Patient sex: F
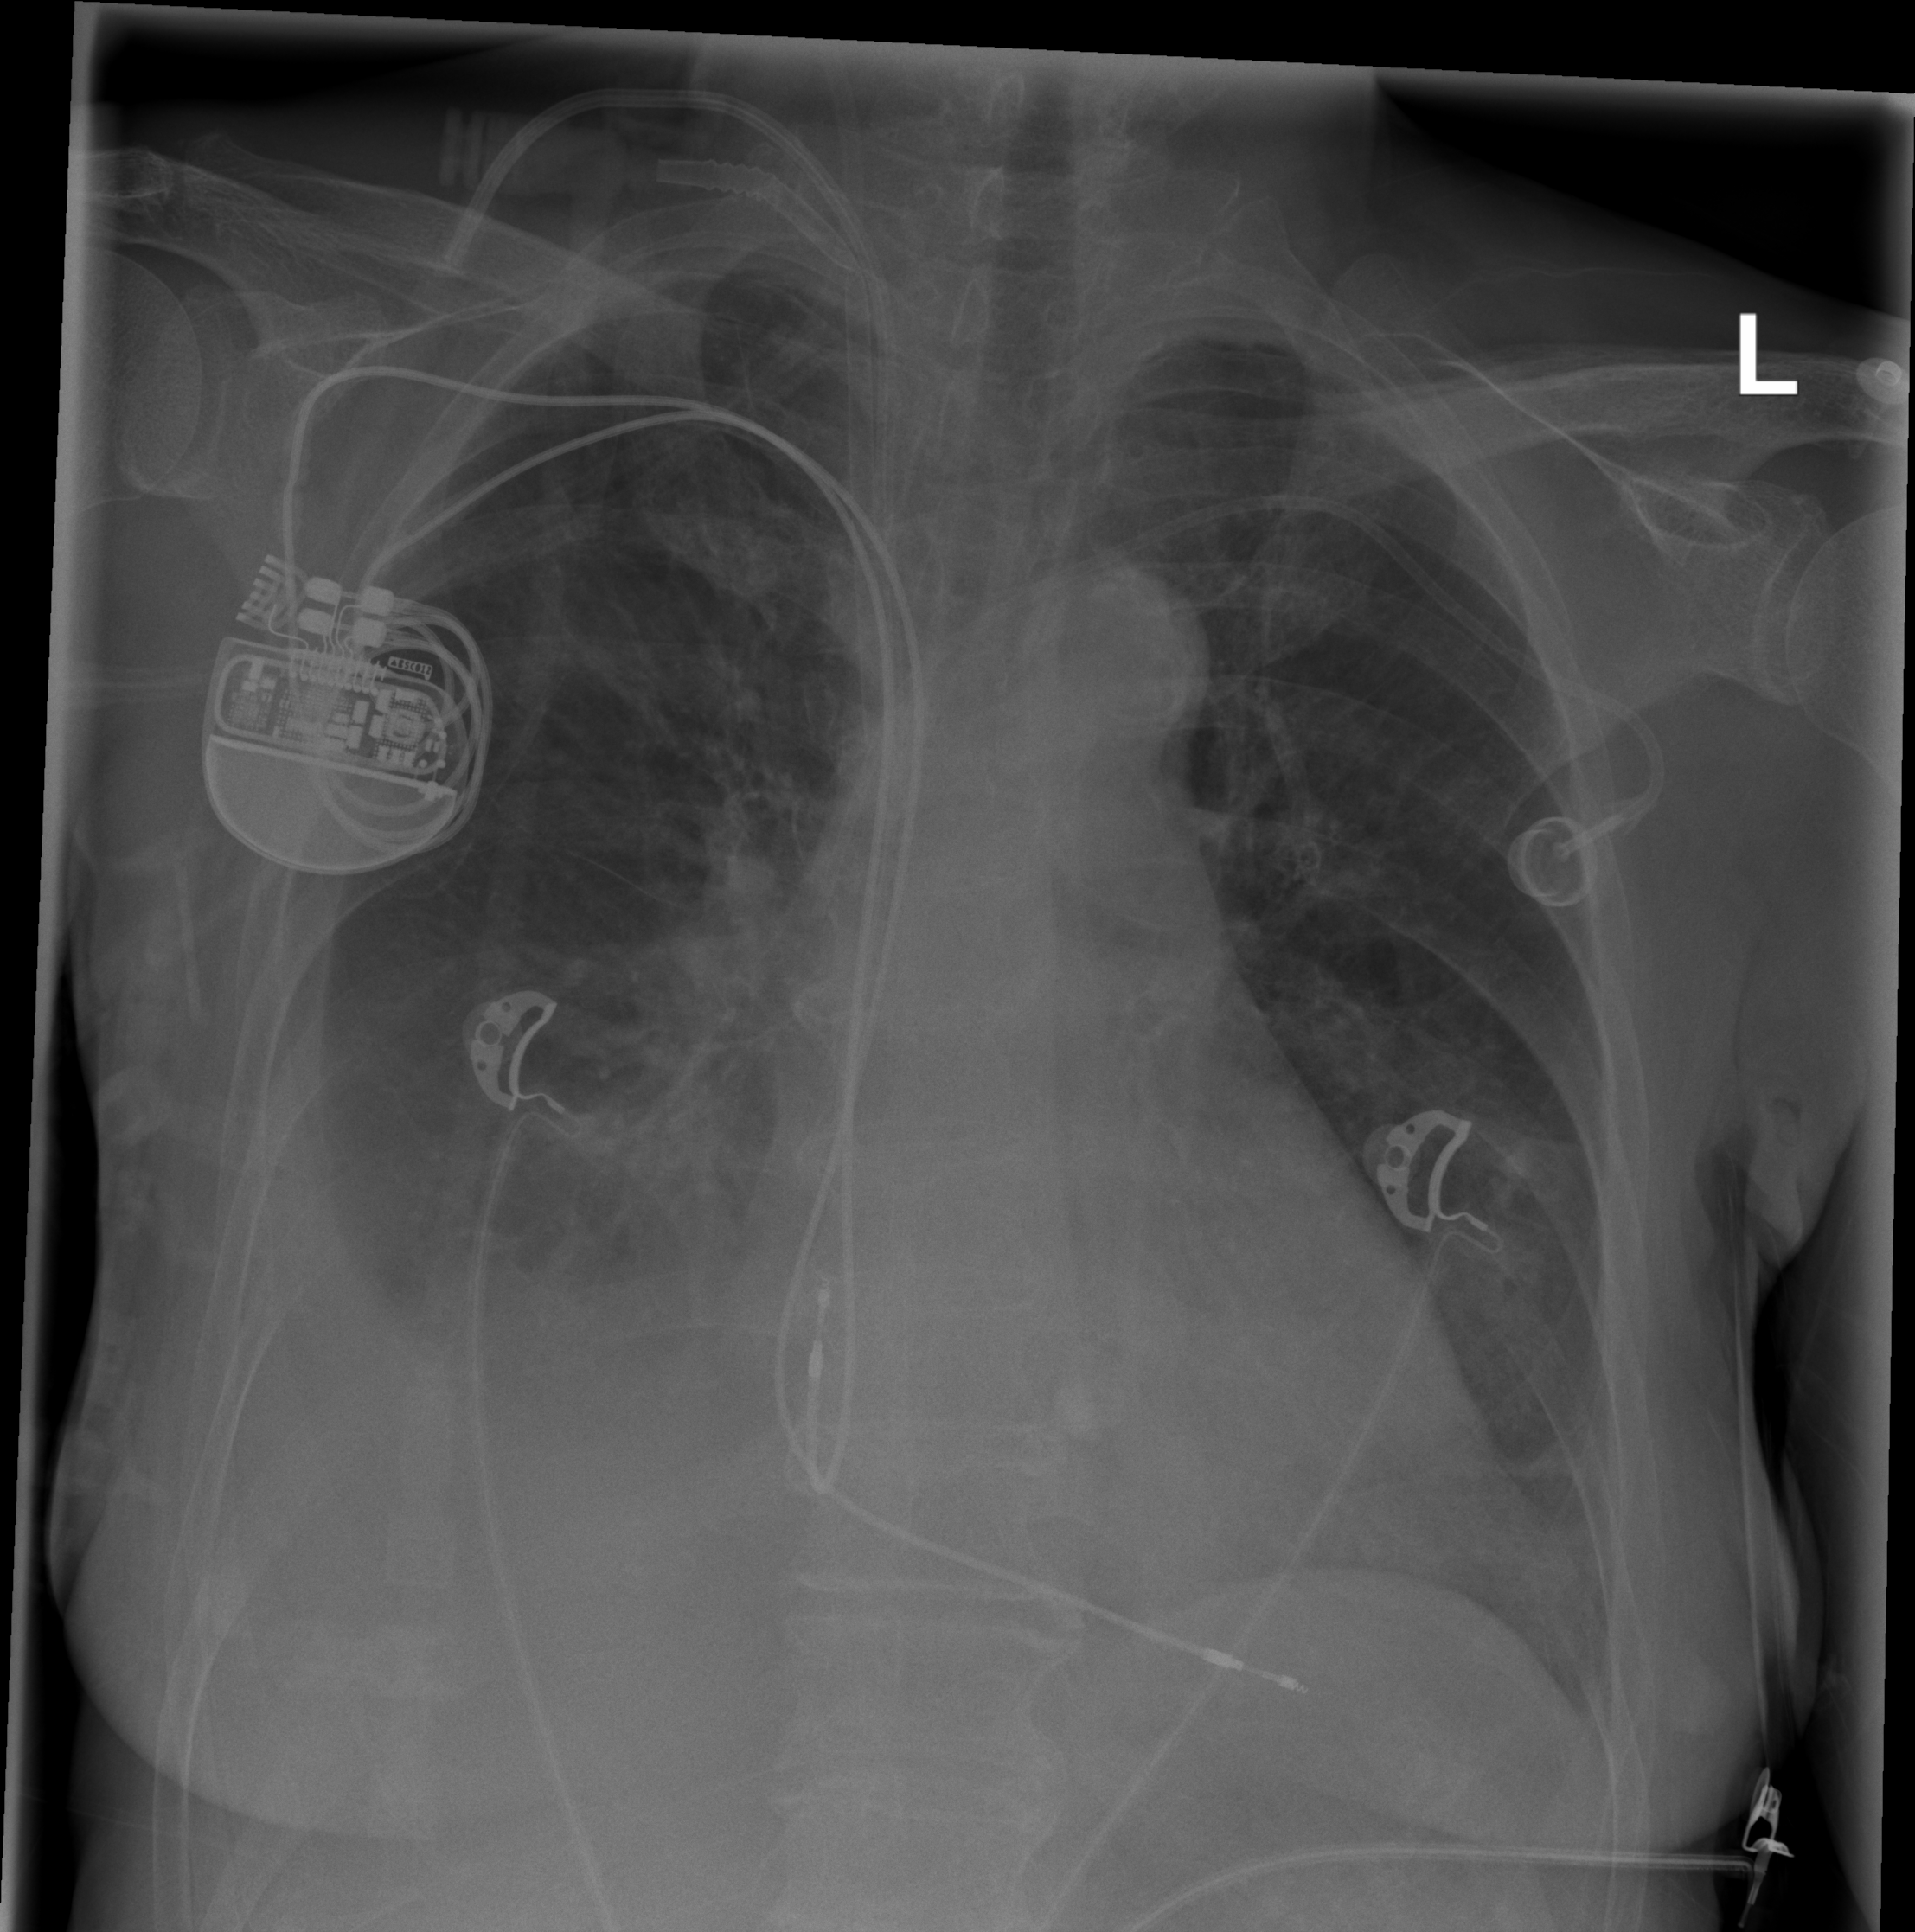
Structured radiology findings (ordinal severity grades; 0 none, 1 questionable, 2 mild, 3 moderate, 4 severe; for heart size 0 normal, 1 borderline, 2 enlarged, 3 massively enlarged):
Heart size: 0
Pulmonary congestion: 2
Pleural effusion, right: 2
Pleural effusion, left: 1
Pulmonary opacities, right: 2
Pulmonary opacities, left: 1
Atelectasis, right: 2
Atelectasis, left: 2